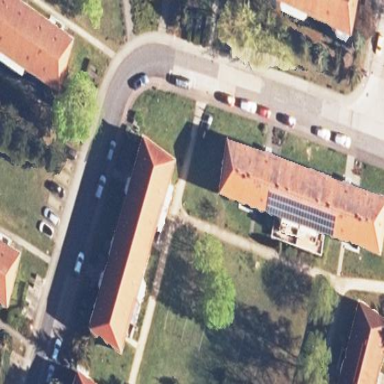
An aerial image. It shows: Building with red hipped roof made of roof tiles. The roof is oriented along the structure.